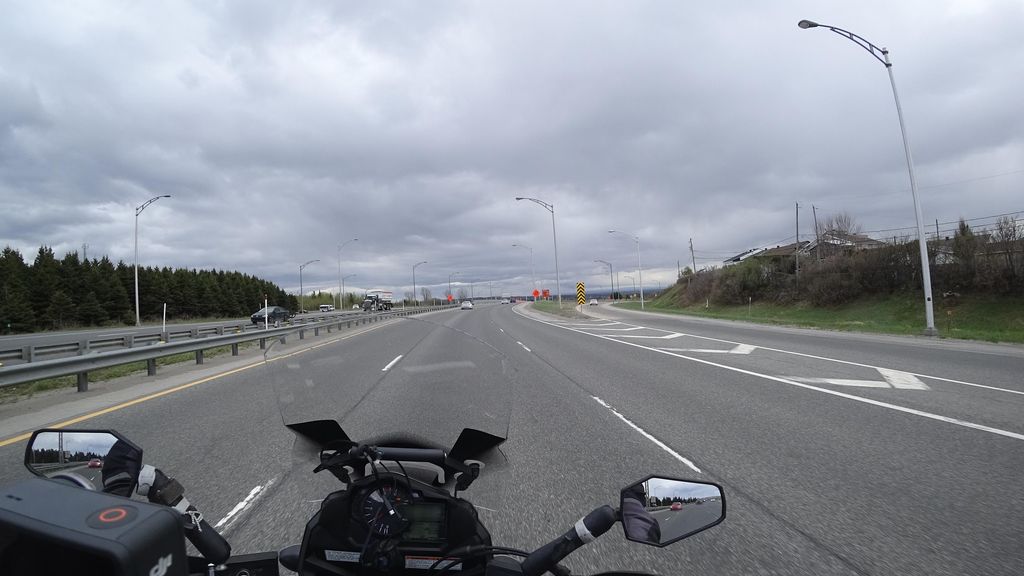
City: quebec_city